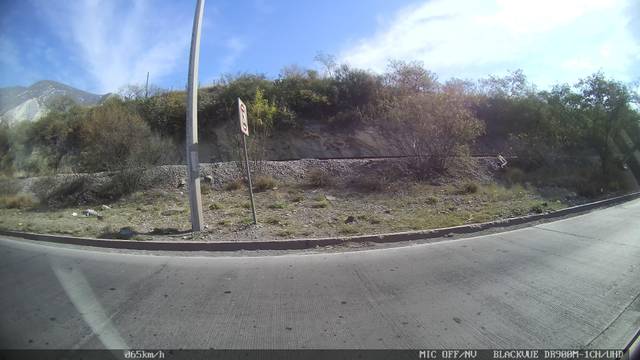
Region: Mexico
Coordinates: 25.673, -100.386